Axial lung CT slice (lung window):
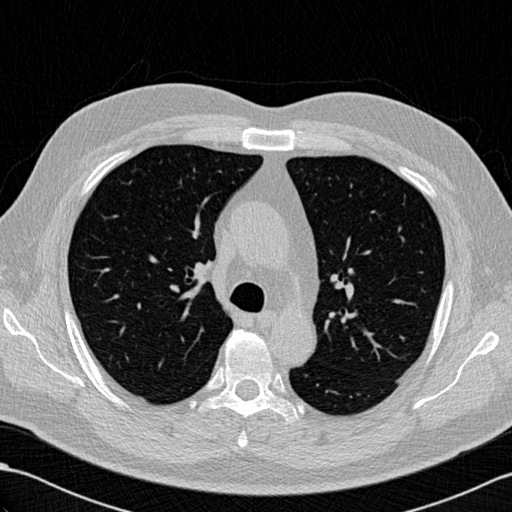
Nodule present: yes
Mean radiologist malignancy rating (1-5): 2